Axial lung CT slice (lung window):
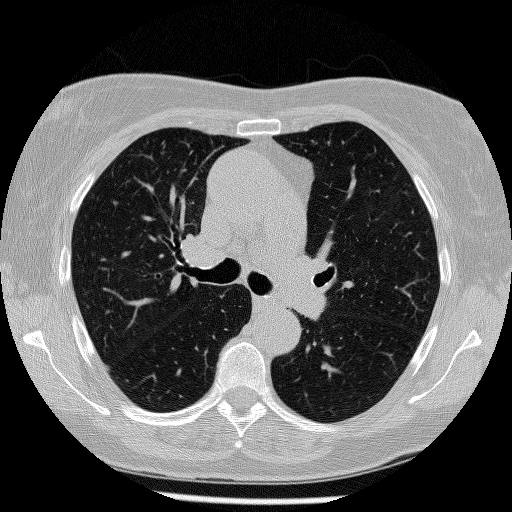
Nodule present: no